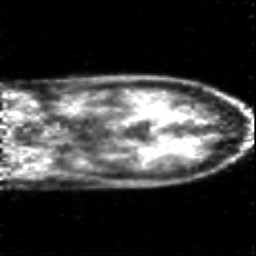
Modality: PET
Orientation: coronal
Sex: female
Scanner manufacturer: siemens